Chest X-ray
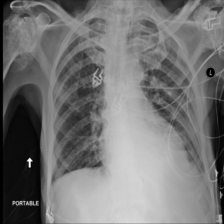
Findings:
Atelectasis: negative
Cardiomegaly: negative
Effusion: negative
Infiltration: positive
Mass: negative
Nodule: negative
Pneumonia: negative
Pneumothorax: negative
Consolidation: negative
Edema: negative
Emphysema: negative
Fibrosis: negative
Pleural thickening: negative
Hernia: negative